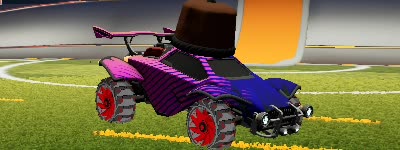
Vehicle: octane